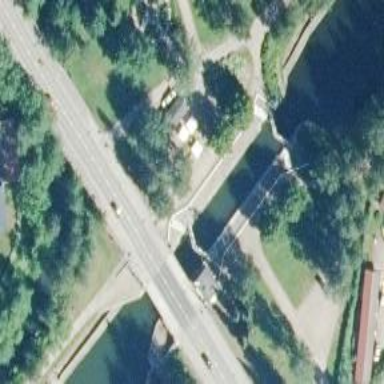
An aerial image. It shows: Lock gate on waterway.